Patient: sex F, age 35
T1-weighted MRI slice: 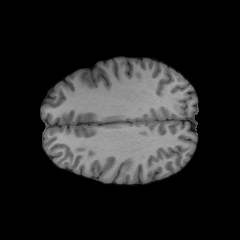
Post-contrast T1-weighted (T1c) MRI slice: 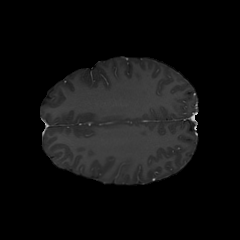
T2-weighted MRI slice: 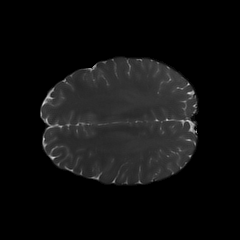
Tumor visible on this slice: yes
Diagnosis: Oligodendroglioma, IDH-mutant, 1p/19q-codeleted
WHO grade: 2